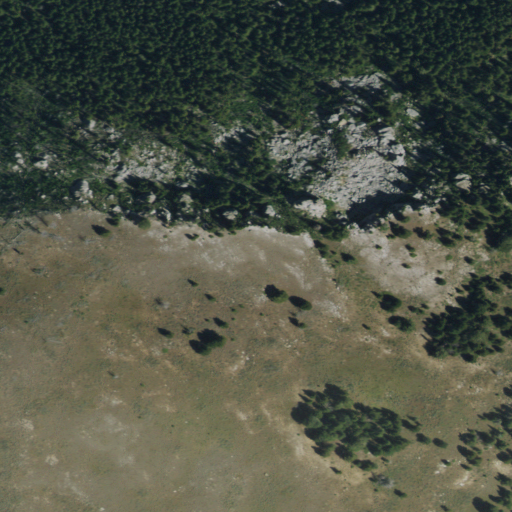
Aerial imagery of mountain in Wyoming named Terrace Mountain containing shrub and evergreen forest